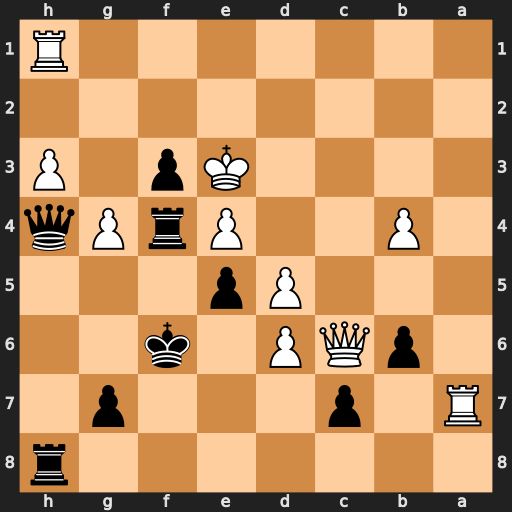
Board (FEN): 7r/R1p3p1/1pQP1k2/3Pp3/1P2PrPq/4Kp1P/8/7R
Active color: b
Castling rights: -
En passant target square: -
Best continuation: f2 dxc7+ Kg5 c8=Q Qg3+ Kd2 f1=N+